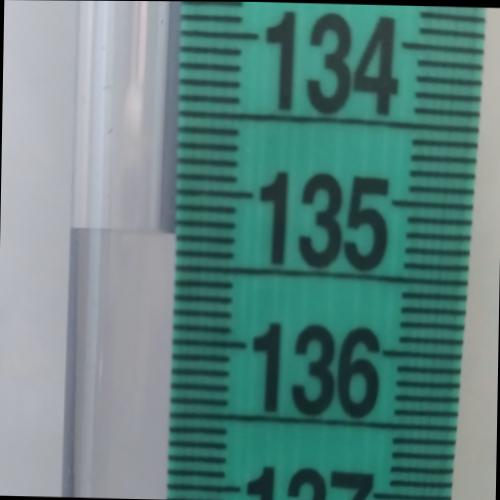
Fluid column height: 135.3 cm